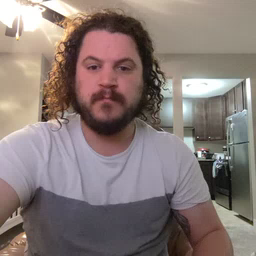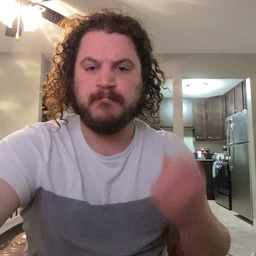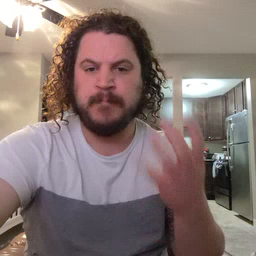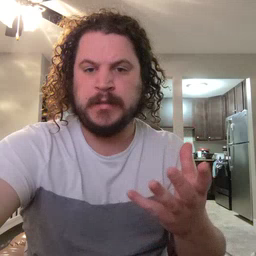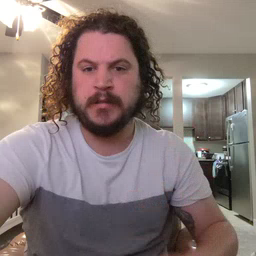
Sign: many